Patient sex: F
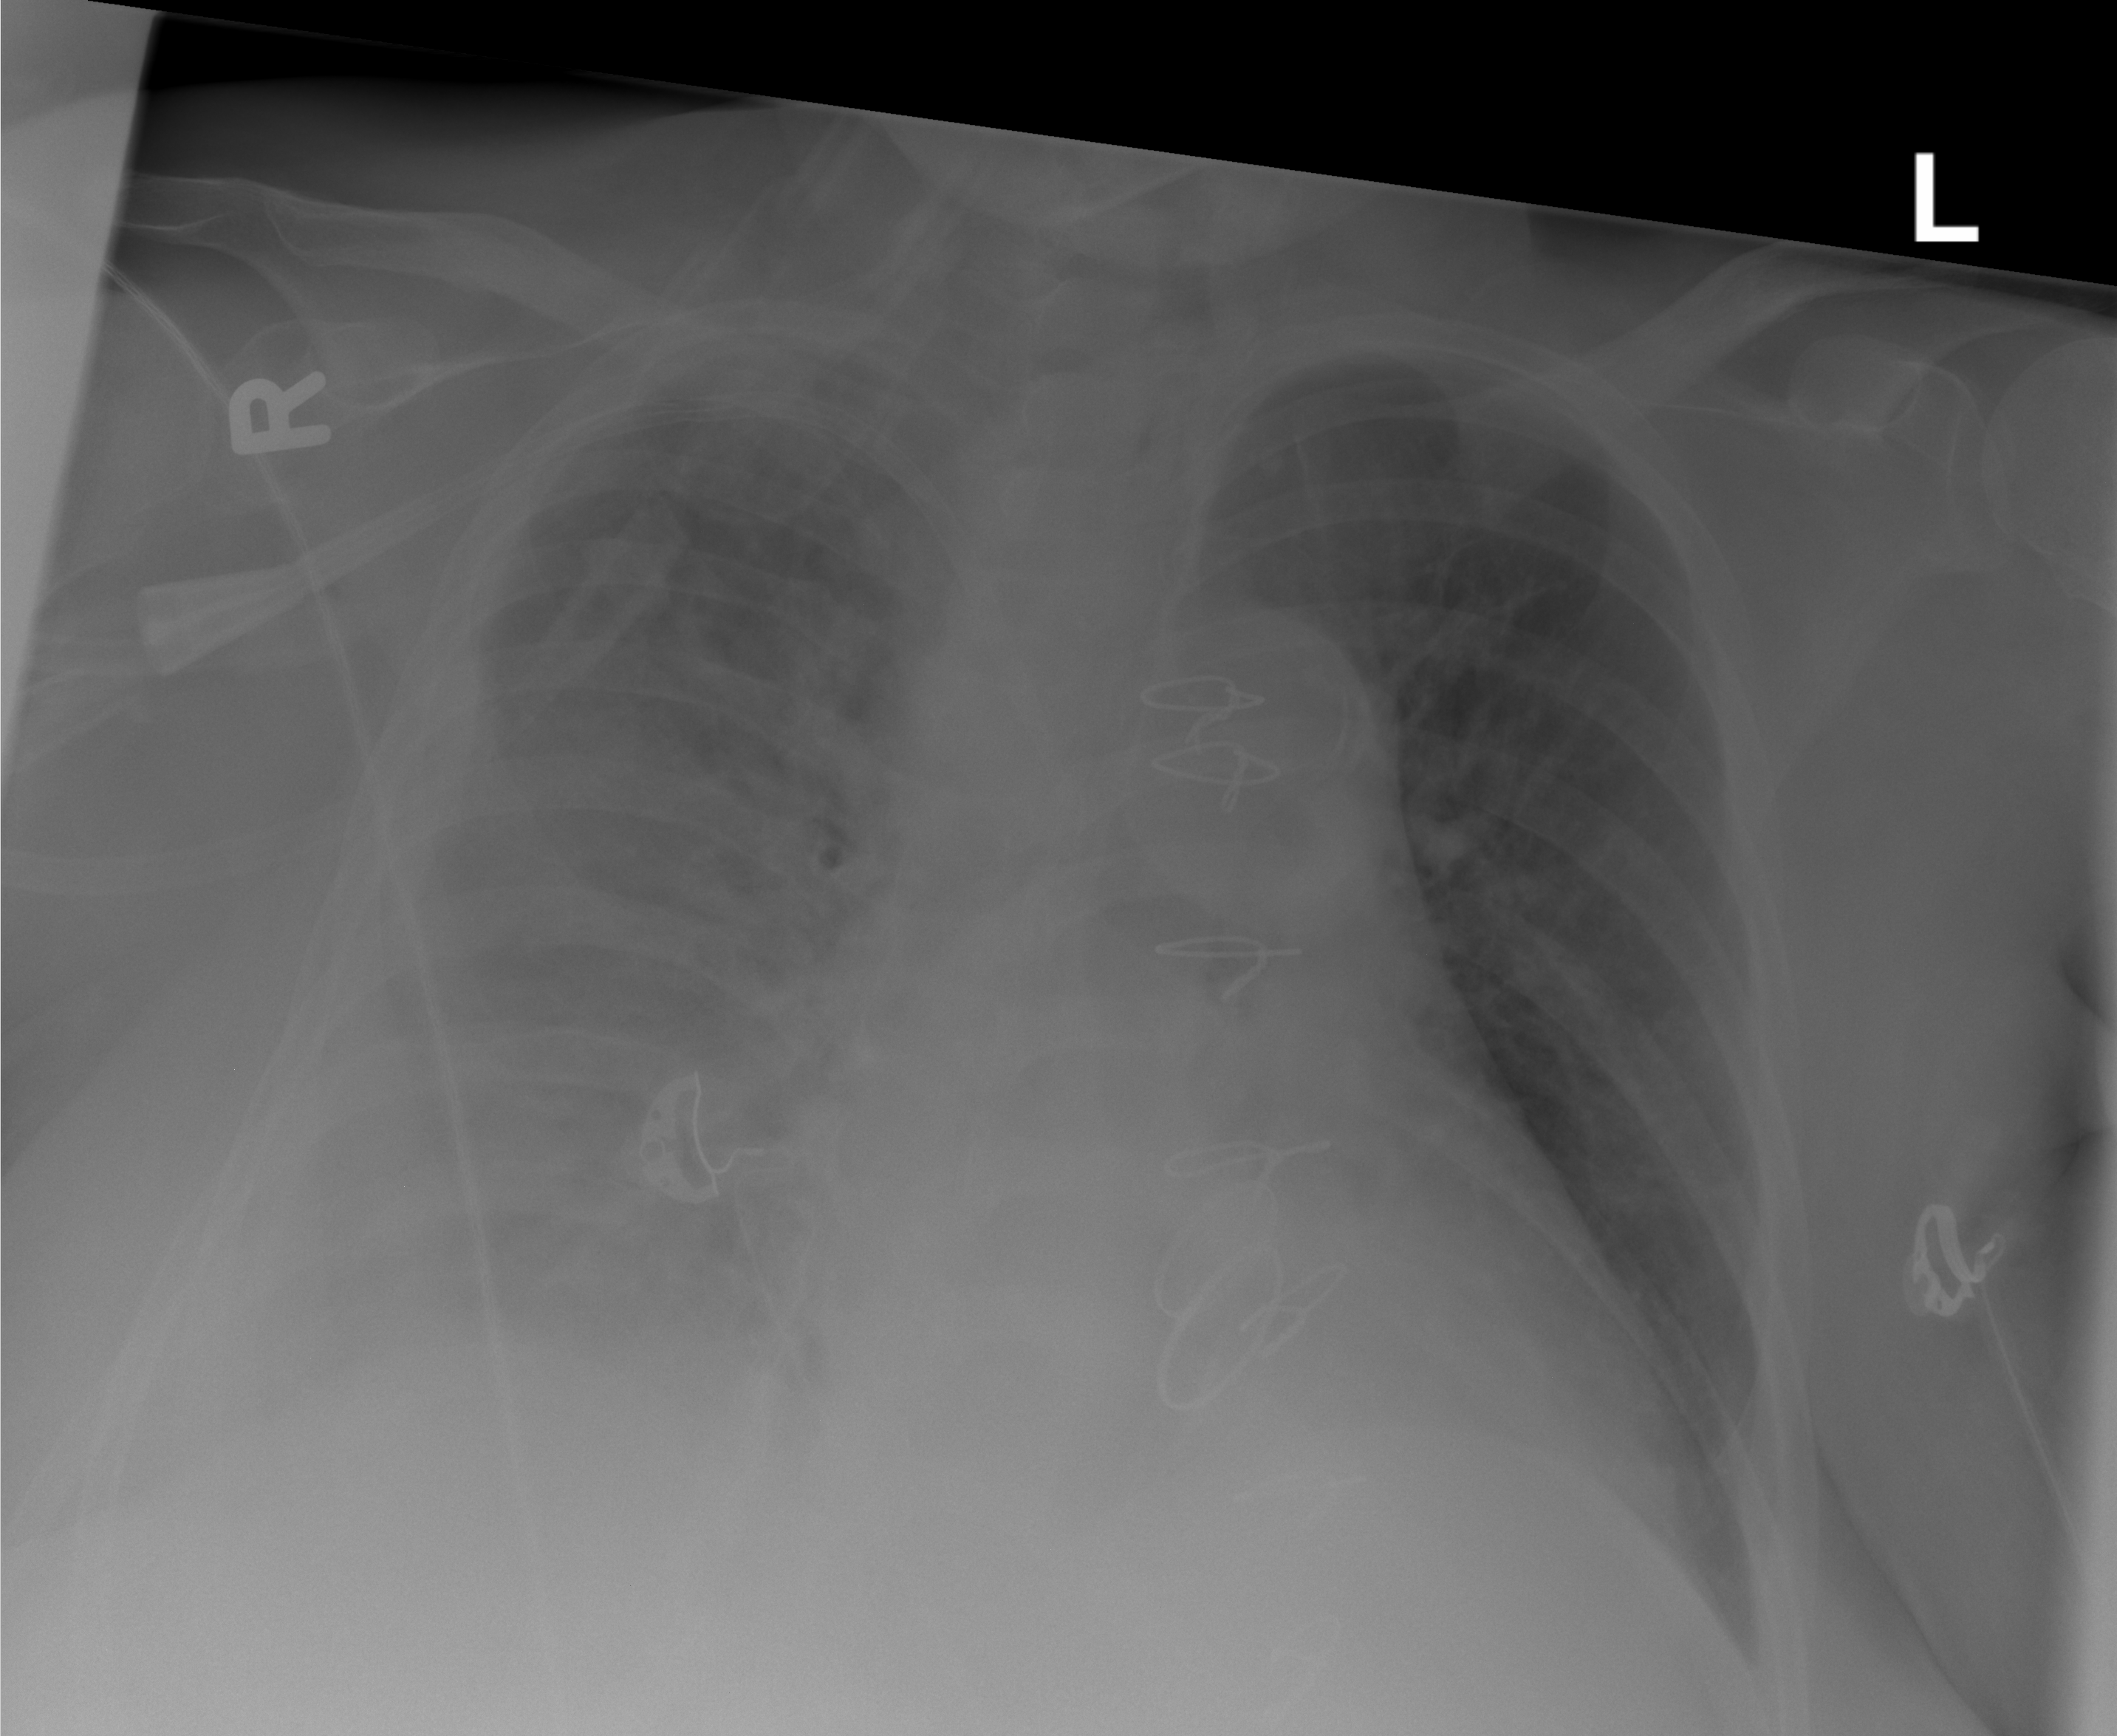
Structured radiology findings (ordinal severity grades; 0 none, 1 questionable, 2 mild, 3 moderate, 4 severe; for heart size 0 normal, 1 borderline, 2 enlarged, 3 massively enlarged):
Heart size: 0
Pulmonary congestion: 2
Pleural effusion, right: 3
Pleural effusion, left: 2
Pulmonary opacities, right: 2
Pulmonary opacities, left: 0
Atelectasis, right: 3
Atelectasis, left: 2